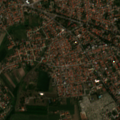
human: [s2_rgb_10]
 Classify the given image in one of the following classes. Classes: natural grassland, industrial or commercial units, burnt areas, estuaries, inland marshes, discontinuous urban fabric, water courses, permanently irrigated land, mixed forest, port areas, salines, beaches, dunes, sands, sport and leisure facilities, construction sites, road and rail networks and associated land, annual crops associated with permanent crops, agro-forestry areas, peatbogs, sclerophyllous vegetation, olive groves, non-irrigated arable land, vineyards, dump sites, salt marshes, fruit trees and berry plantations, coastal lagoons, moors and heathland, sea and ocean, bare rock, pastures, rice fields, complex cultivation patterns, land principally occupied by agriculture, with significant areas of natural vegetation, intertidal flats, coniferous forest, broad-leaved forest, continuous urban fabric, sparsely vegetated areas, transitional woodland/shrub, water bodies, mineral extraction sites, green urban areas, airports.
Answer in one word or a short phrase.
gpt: discontinuous urban fabric, complex cultivation patterns